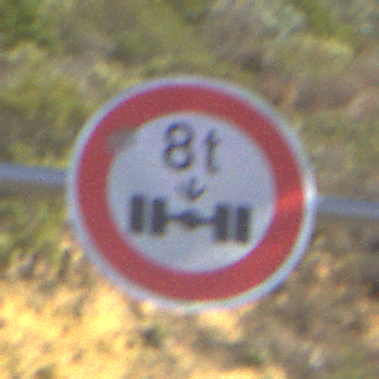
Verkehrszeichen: TatsaechlicheAchslast
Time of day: MorningAfternoon
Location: Outdoor (RoadRail)
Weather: PartlyCloudy
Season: NotSpecified
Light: Natural